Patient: sex F, age 26
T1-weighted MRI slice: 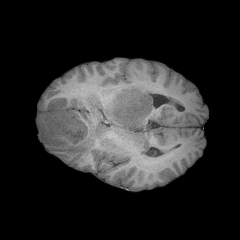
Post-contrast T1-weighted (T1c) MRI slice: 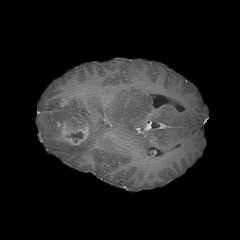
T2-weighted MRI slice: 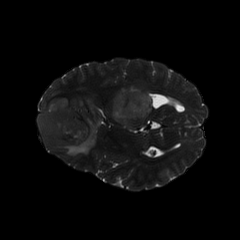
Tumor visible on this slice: yes
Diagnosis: Glioblastoma, IDH-wildtype
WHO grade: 4